Question: Currently, I have this feature in my app where I implemented a UIScrollview that is pretty thin in height but long in width...

As you can see, the UIScrollView is OVERLAPPING the backgroundview... Not that white background is a UIView to which I added the UIScrollView as a SUBVIEW.
Question is, how is the UIScrollView overlapping the black background content when it's just added to the subview?
Here is my init method for the UIScrollView..
'''
self = [super init];
if (self) {
self.frame = CGRectMake(0, 0, 280, 70);
self.contentSize = CGSizeMake(480, 70);
self.showsHorizontalScrollIndicator = NO;
self.bounces = NO;
}
'''
And here is how I added the UIScrollView to the UIView (whitebackground view) whose name is ForecastView:
'''
_hourlyForecast = [[hourlyForecastScrollView alloc] init:_city state:_state icons:_icons times:_times temps:_temps];
_hourlyForecast.backgroundColor = [UIColor blueColor];
_hourlyForecast.frame = CGRectMake(20, 20, self.ForecastView.bounds.size.width, 70);
[_ForecastView addSubview:_hourlyForecast];
'''
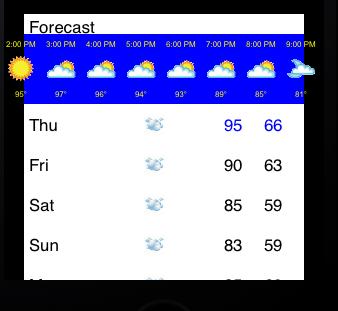
Answer: By default, a view will not clip it's subviews. To enable clipping, set the UIView <URL> property, or set it in Interface Builder

(credit to <URL>